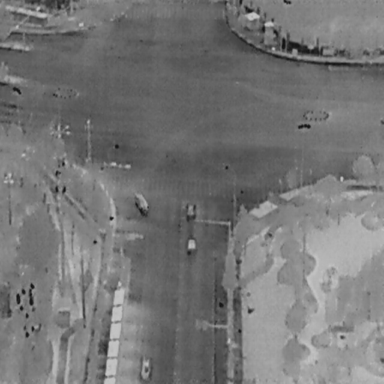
There are four Cars in the infrared image.